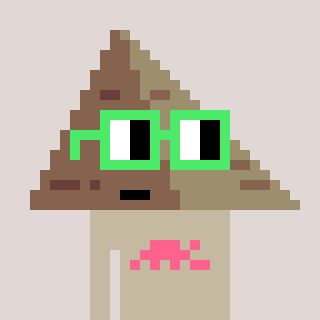
a pixel art character with square light green glasses, a pyramid-shaped head and a bege-colored body on a warm background